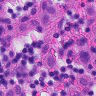
Metastatic tissue present: no